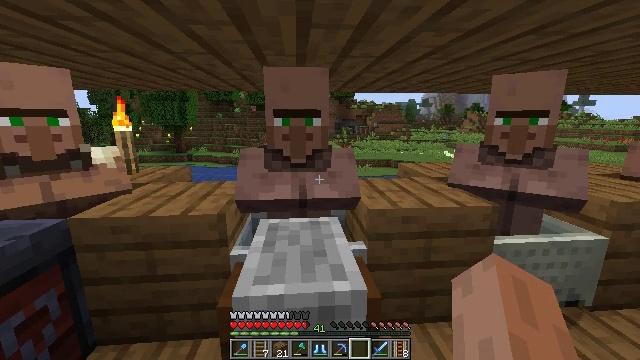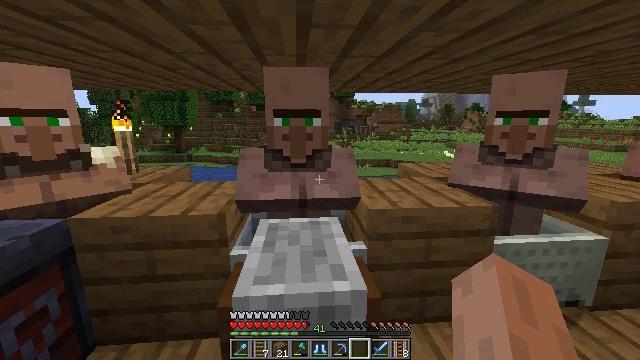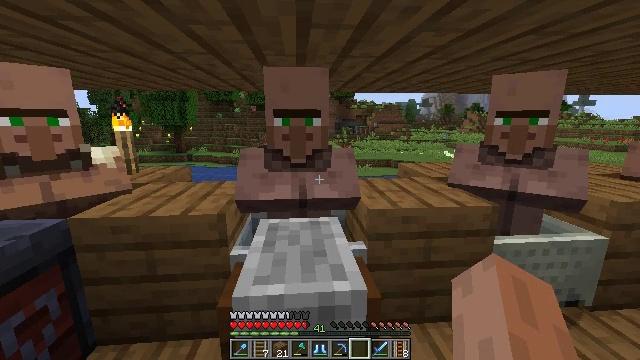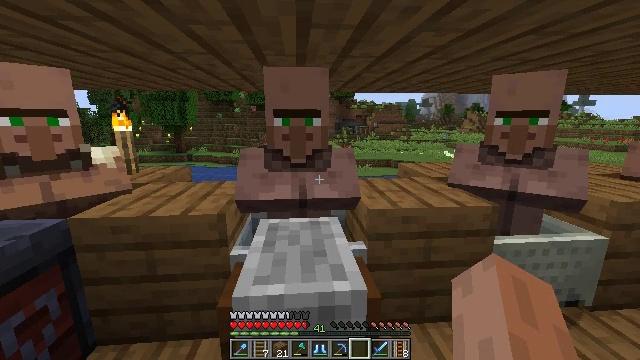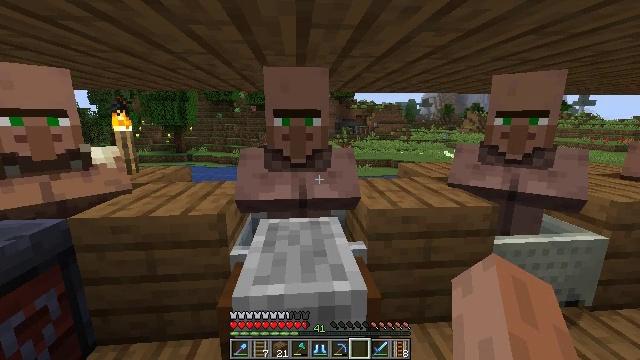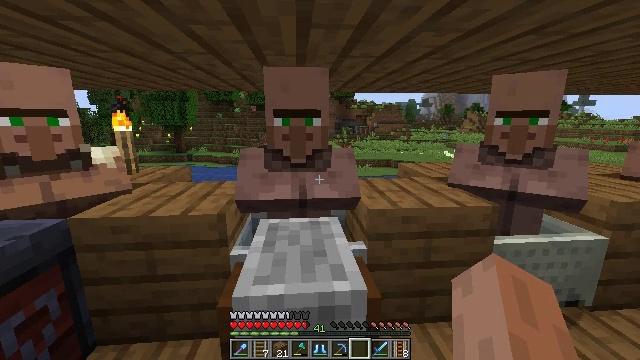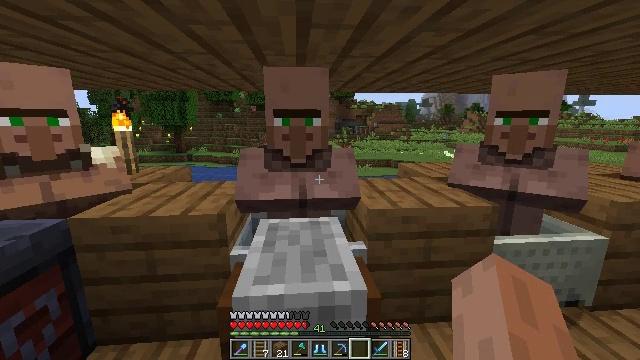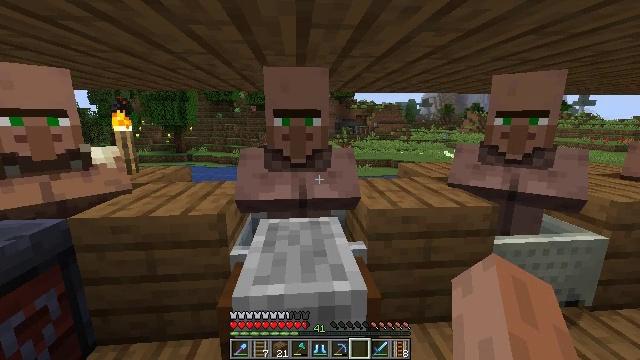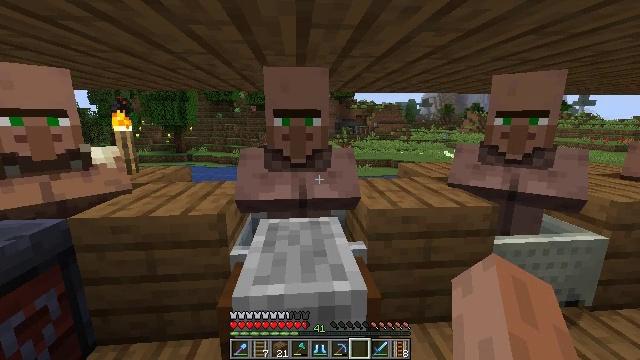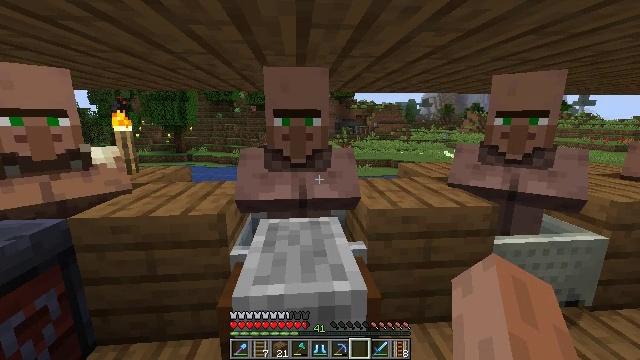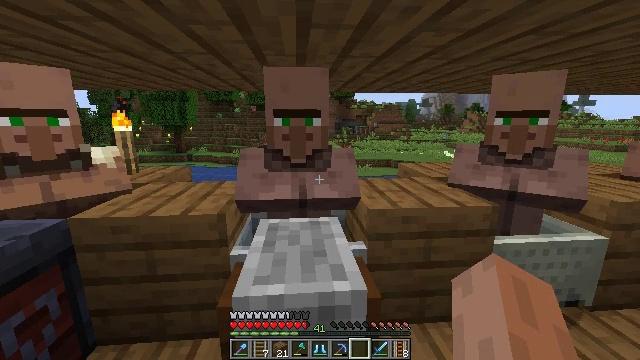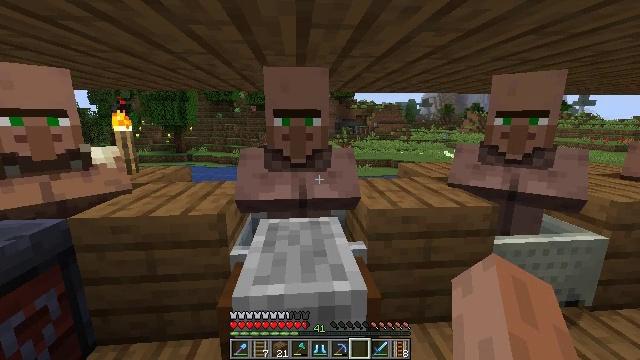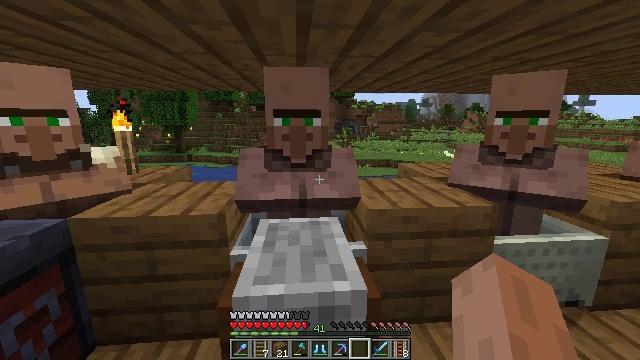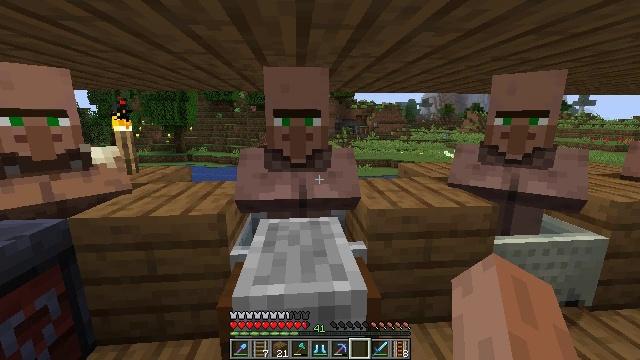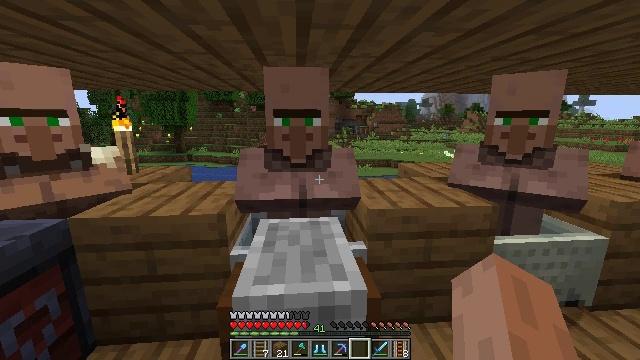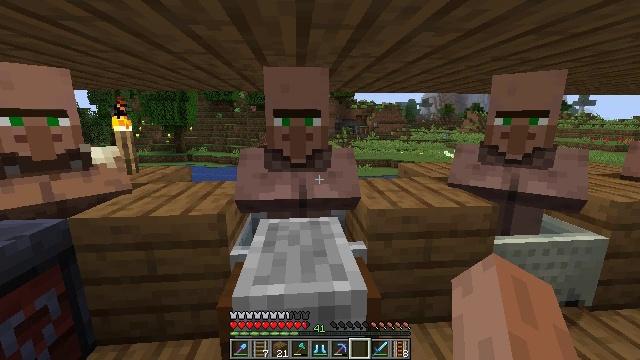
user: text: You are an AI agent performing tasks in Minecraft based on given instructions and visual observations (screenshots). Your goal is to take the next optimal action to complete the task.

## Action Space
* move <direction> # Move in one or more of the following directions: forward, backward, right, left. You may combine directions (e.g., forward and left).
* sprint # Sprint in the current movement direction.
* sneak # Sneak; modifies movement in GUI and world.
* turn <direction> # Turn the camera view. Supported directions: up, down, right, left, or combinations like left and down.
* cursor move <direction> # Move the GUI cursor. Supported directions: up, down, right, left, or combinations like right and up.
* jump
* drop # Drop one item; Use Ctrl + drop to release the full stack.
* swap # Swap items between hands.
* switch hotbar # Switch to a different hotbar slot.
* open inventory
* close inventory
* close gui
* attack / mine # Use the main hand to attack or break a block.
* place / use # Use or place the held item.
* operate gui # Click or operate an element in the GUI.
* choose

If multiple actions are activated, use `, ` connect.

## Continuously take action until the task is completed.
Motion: motion action
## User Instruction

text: Remove the grindstone from its place.
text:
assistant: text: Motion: no_op
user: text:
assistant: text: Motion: no_op
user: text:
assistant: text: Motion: no_op
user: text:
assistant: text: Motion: no_op
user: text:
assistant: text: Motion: no_op
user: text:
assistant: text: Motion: no_op
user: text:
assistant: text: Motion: no_op
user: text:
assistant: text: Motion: no_op
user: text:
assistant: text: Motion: no_op
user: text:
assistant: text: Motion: no_op
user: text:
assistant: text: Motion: no_op
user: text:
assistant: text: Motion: no_op
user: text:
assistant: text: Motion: no_op
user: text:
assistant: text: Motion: no_op
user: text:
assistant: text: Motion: no_op
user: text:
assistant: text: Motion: no_op
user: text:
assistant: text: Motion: no_op
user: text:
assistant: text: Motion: no_op
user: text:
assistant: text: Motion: no_op
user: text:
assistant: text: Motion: no_op
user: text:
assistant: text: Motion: no_op
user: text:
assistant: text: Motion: no_op
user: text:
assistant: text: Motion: no_op
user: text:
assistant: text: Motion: no_op
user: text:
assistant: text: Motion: no_op
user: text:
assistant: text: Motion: no_op
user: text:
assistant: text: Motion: no_op
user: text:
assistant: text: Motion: no_op
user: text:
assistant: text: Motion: no_op
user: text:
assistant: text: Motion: no_op